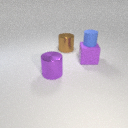
large purple metal cylinder to the left of large brown metal cylinder